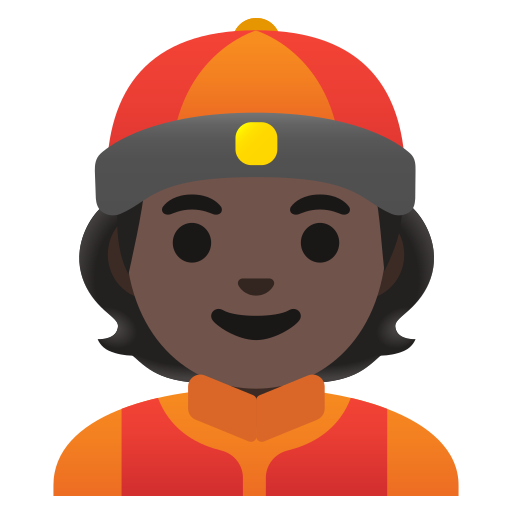
Emoji: 👲🏿